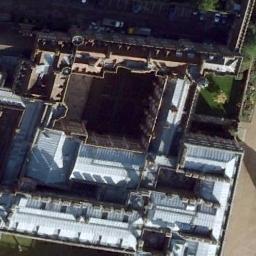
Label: palace